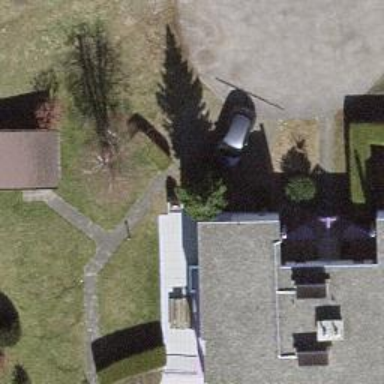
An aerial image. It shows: Semi-detached house with flat roof.